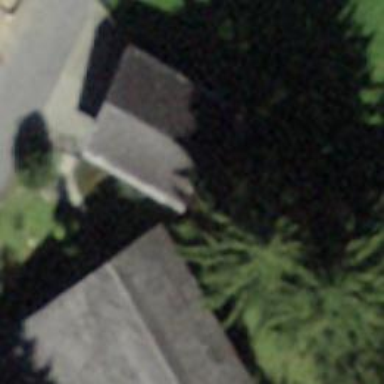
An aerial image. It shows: Garage building.